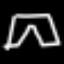
Label: pants